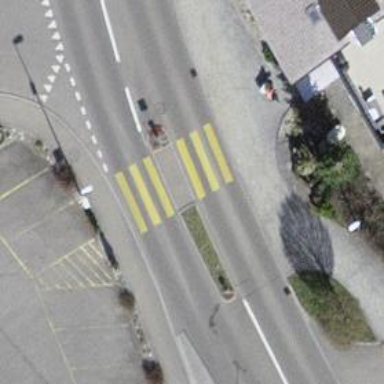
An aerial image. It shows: Uncontrolled zebra crossing with central island.